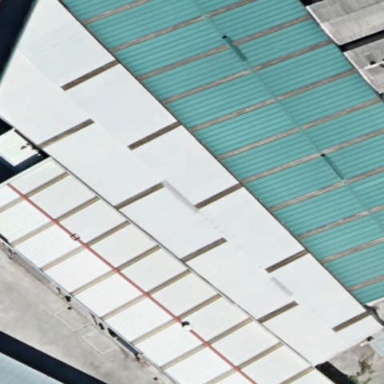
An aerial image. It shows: Industrial building.